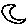
Label: moon